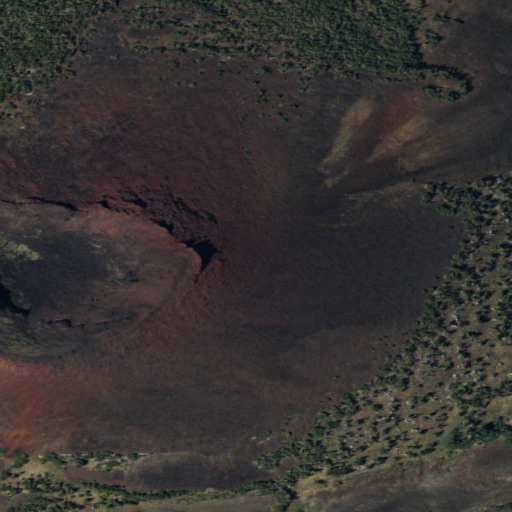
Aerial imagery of mountain in Washington named Red Butte containing barren land, shrub, and evergreen forest